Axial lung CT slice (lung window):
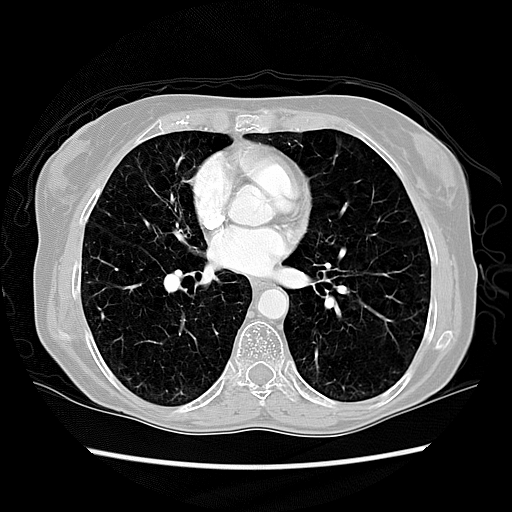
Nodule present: no